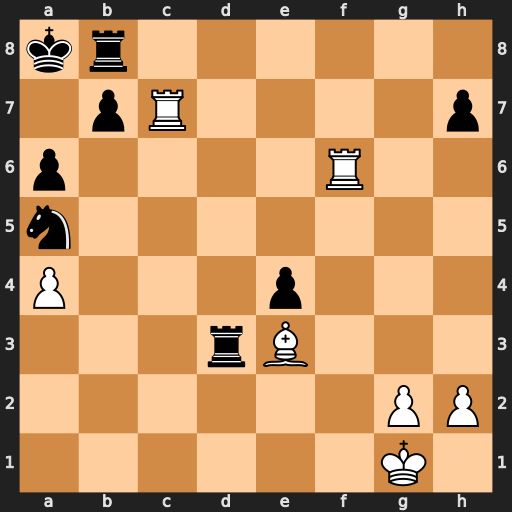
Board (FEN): kr6/1pR4p/p4R2/n7/P3p3/3rB3/6PP/6K1
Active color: w
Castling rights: -
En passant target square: -
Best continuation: Rxa6+ bxa6 Ra7#